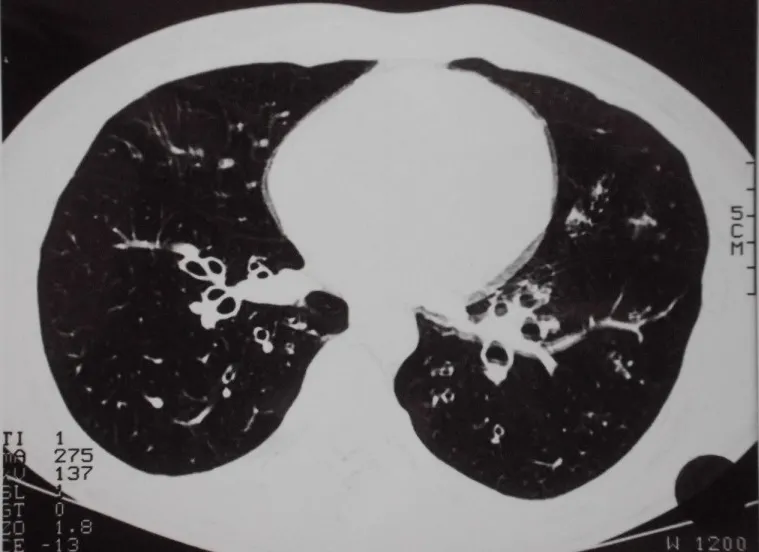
Thorax CT shows cylindrical bronchiectasis and thick bronchial walls. Lung parenchyma is mostly unchanged. (Department of Radiology of Philipps-University Marburg).
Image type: radiology (ct)